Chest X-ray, PA view. Patient: 40 years old, sex M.
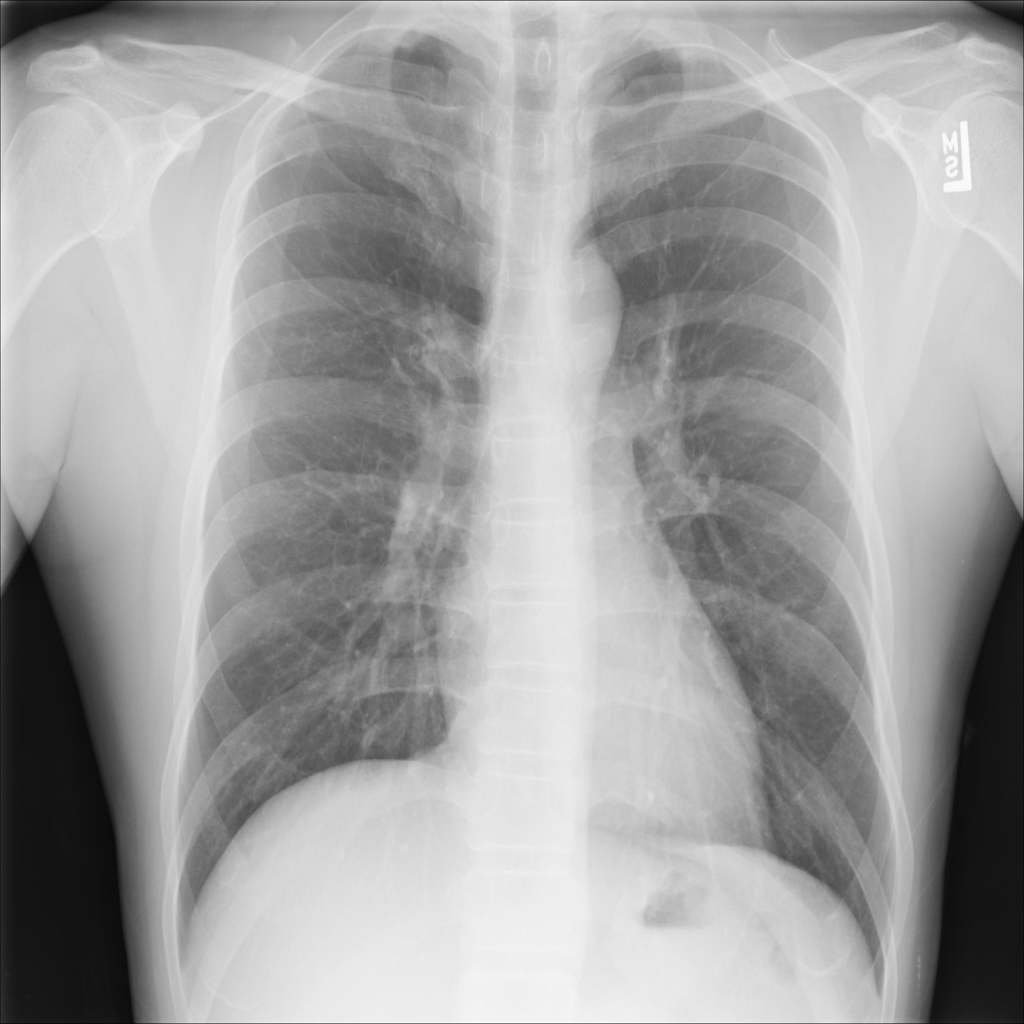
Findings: No Finding